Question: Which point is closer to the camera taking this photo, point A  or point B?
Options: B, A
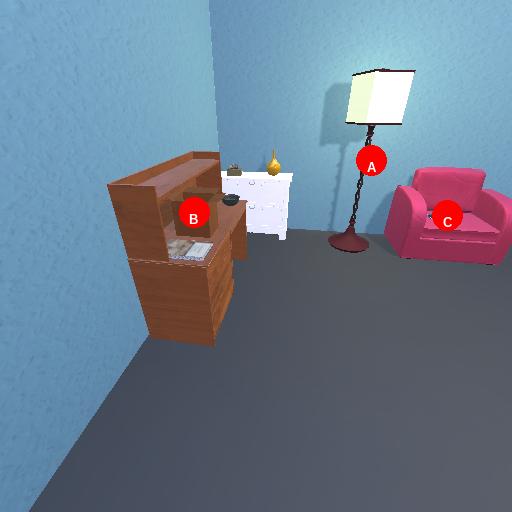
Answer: B